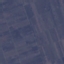
Land use / land cover: PermanentCrop